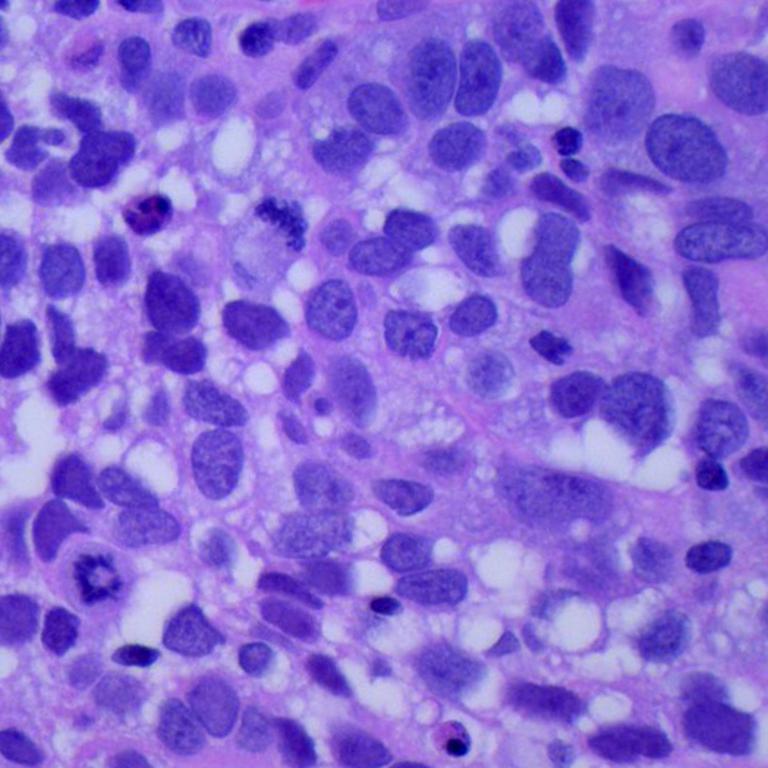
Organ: lung
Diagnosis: squamous carcinomas